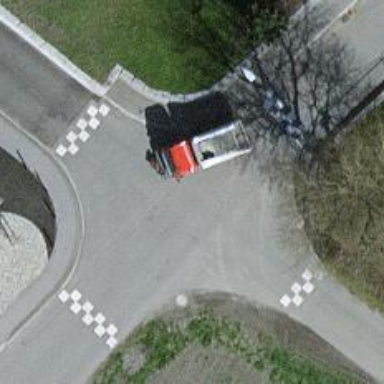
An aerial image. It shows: Traffic calming hump on the road.